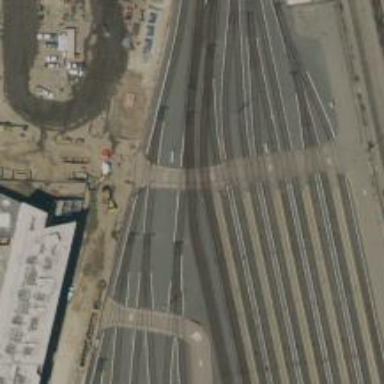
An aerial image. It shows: Level crossing along the railway.